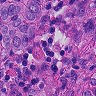
Metastatic tissue present: yes